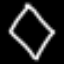
Label: diamond